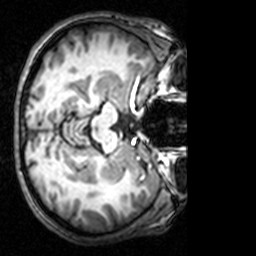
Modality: T1w
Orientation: axial